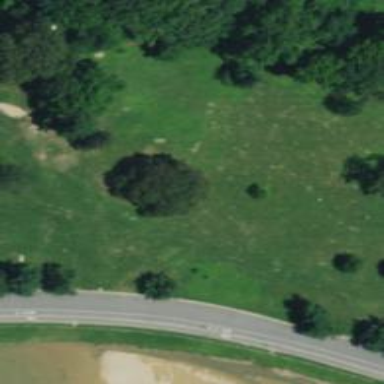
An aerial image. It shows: Disc golf hole.